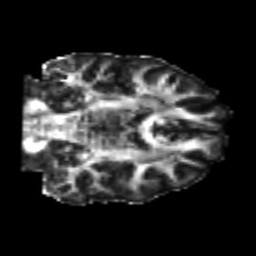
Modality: FA
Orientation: coronal
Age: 21
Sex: male
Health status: healthy
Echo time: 0.074 s